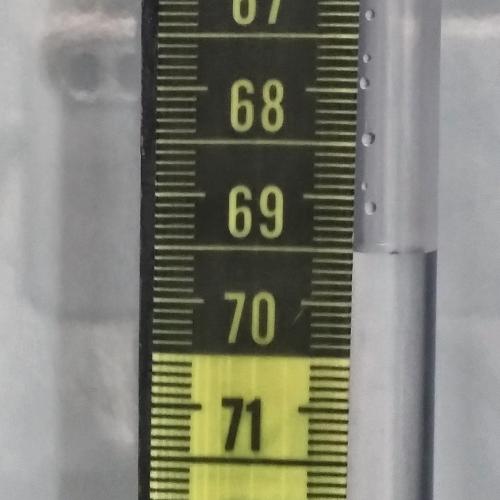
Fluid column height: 69.5 cm